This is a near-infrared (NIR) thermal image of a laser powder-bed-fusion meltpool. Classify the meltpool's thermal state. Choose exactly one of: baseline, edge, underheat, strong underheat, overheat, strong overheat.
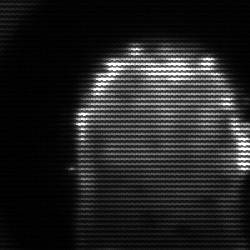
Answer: baseline